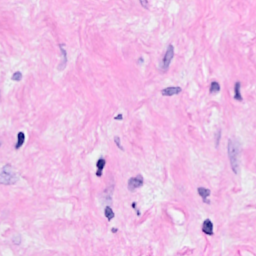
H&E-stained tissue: Breast